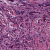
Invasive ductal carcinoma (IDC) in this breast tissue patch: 1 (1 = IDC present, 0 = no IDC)